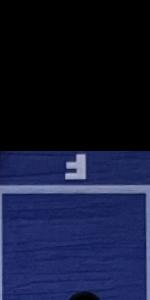
Label: Empty